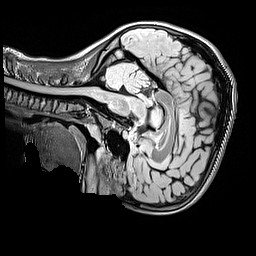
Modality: FLAIR
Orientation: sagittal
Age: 10
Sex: female
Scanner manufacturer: siemens
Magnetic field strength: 3 T
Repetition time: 5 s
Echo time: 0.388 s